Field crop: maize
Growth stage: 2
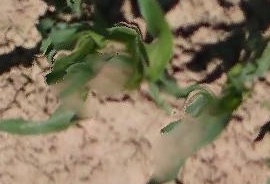
Species: maize